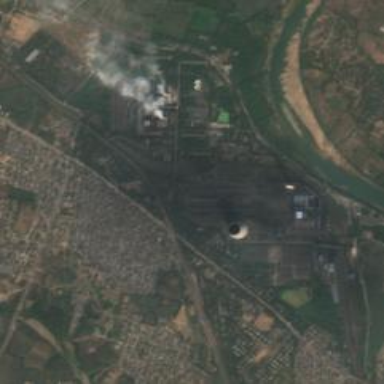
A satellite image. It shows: Industrial area with coal power plant.